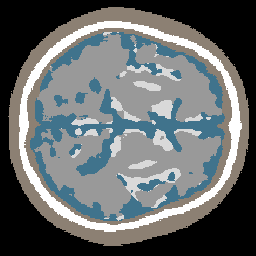
Label: no_lesion